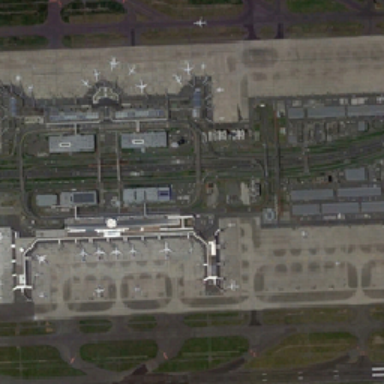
Many planes were parked on both sides of the large airport building .